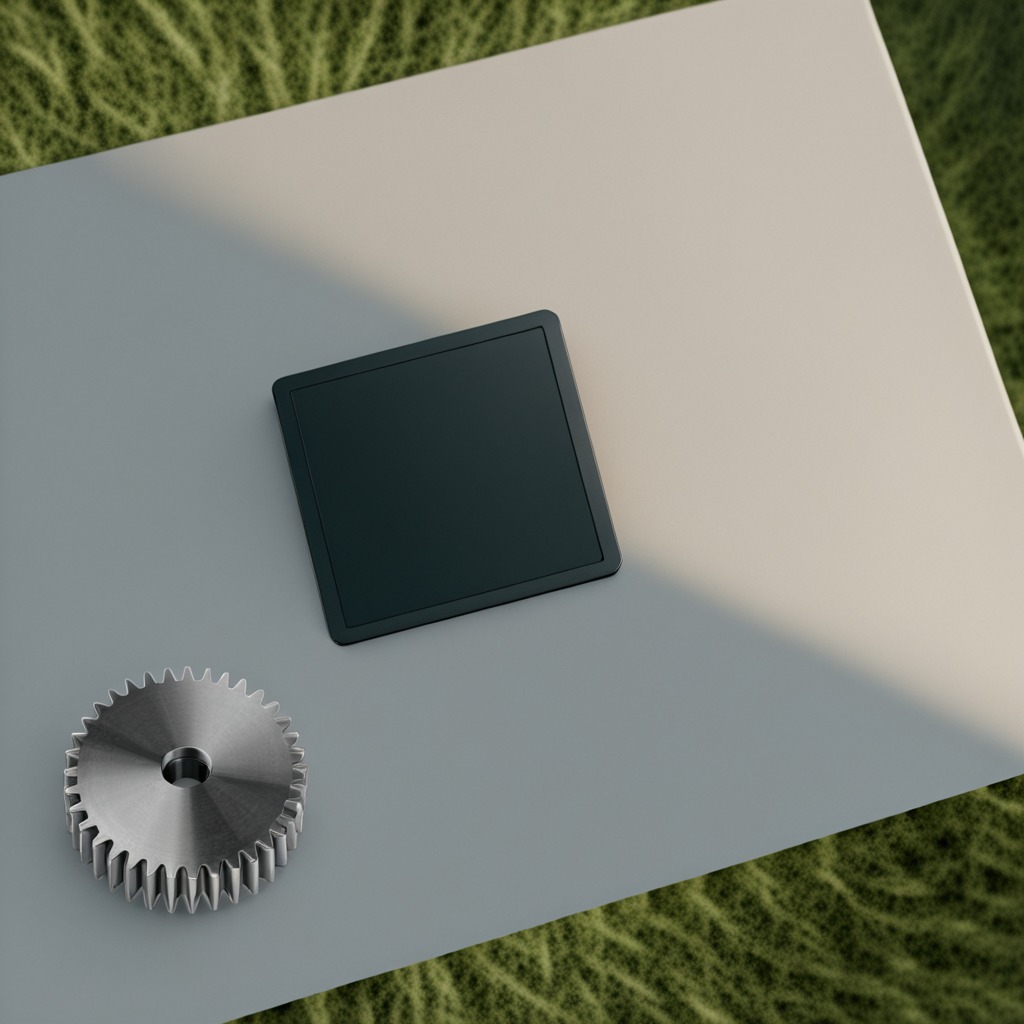
A steel gear with teeth is lying on the textured surface of a clean utility table in a temporary outdoor tool station.